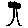
Label: tree